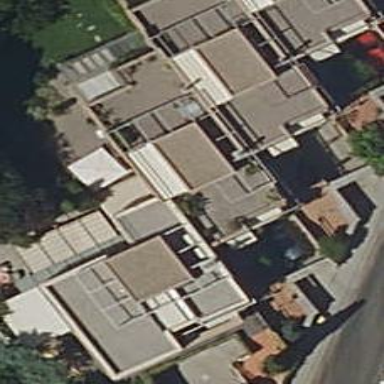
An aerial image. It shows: Terrace building.